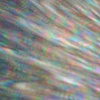
Label: sunburn